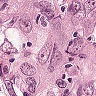
Metastatic tissue present: yes